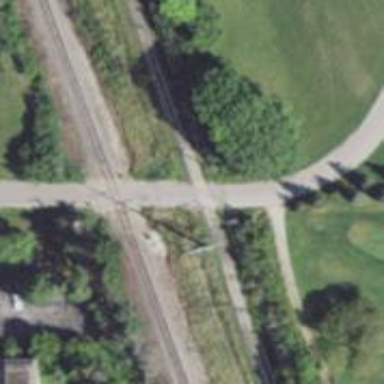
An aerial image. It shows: Path with asphalt surface and crossing.